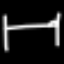
Label: bed